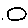
Label: moon